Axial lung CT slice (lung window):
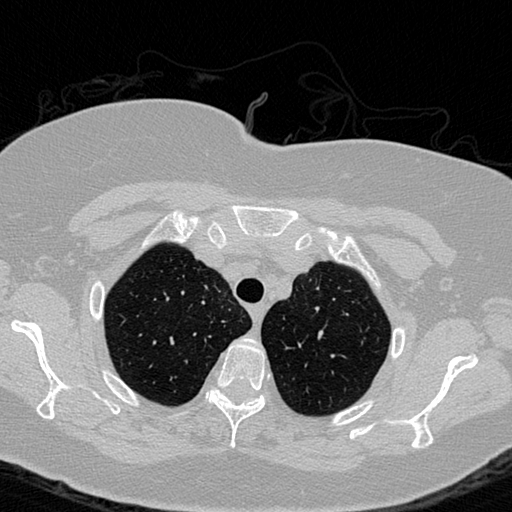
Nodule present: no